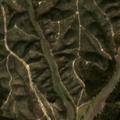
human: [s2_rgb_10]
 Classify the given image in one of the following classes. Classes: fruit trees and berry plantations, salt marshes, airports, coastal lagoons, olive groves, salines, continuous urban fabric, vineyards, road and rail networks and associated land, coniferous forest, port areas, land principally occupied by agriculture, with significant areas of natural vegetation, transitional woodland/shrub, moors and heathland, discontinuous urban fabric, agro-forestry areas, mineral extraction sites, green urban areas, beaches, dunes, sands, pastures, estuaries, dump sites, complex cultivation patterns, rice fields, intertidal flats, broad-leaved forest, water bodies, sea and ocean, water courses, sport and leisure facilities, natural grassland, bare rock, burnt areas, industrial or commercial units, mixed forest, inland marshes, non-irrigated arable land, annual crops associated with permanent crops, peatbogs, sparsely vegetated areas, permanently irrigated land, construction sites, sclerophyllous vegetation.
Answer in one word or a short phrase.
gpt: permanently irrigated land, broad-leaved forest, mixed forest, transitional woodland/shrub